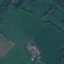
Land use / land cover: Pasture